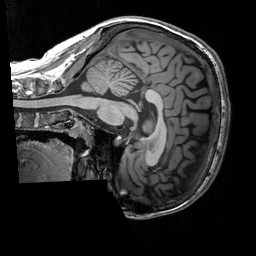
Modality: T1w
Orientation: sagittal
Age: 23
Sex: male
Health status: healthy
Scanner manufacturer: siemens
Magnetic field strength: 3 T
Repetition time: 2.3 s
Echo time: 0.00303 s